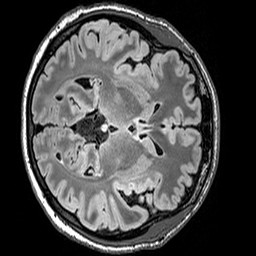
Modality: FLAIR
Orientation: axial
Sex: male
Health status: ill
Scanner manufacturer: siemens
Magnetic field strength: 3 T
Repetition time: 5 s
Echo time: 0.388 s